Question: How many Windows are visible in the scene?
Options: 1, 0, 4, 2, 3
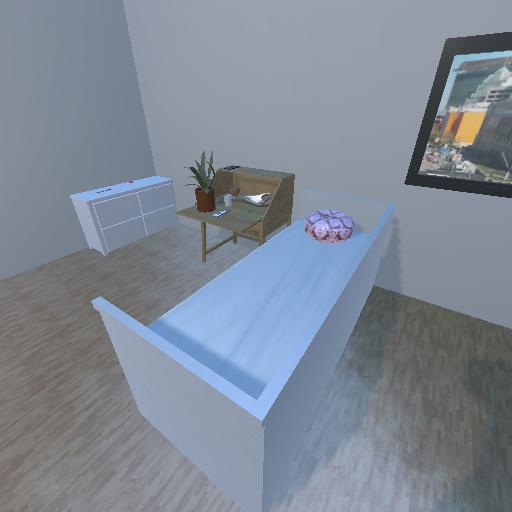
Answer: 1